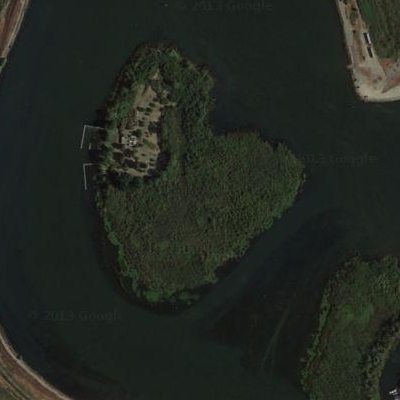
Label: dRiverLake